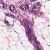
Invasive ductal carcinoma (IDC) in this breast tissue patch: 0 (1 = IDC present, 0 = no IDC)